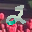
Label: 2